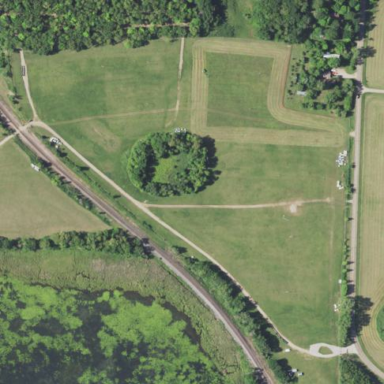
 perfect for outdoor enthusiasts and event-goers."